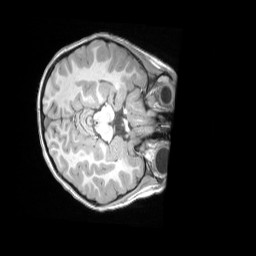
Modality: T1w
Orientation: axial
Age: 6
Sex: female
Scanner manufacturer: siemens
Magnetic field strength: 3 T
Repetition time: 2.53 s
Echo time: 0.00164 s